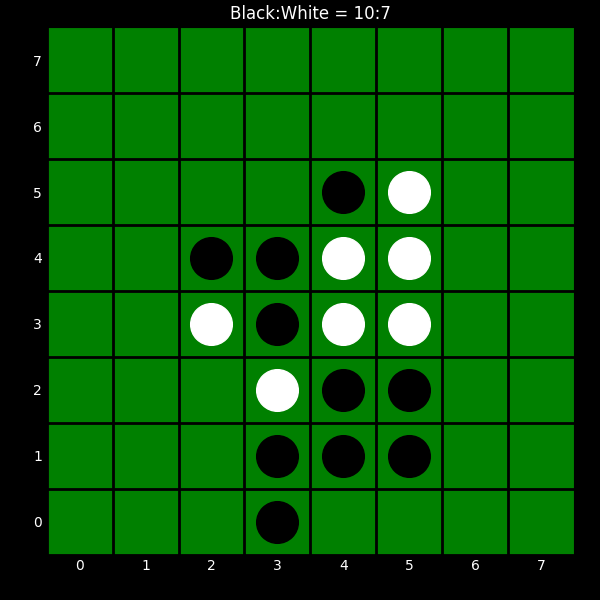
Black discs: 10
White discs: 7